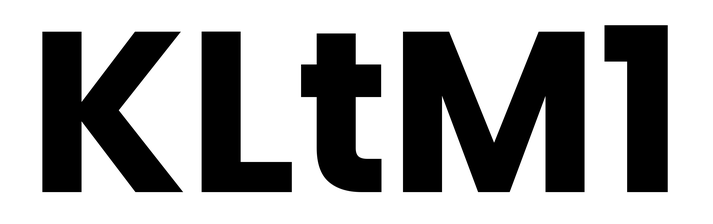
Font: Poppins-Bold